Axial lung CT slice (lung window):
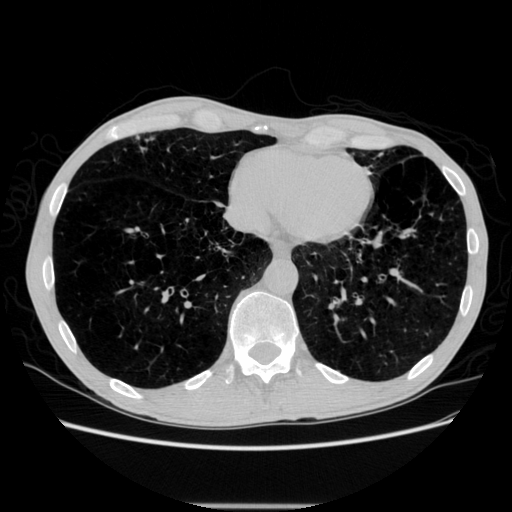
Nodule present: no